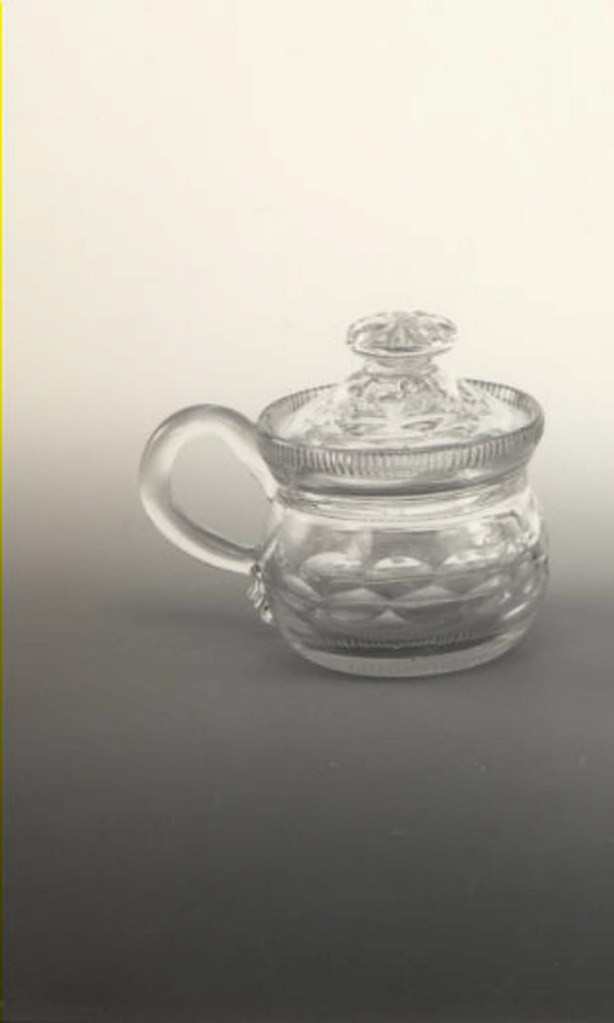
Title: Jar and cover
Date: ca. 1800
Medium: glass
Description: Round body with vertical fluted rim at top; loop handle; high domed lid with button finial and notch cut out for spoon; body and lid cut with double band of printies, a row of narrow flutes at base of body.